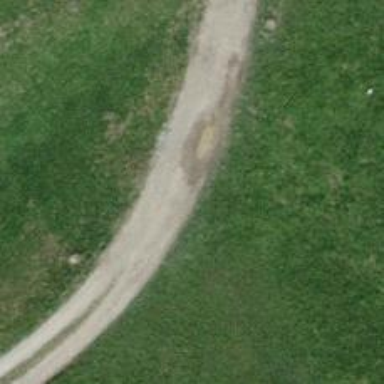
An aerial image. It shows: Gravel track of grade3 type.